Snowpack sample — Buffalo Mountain, Silverthorne, Colorado, USA (1/25/25, 10:11 AM MST)
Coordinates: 39.6222, -106.1139
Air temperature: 22 °F
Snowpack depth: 110 cm
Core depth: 20 cm
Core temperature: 48.2 °F
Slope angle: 12°, slope face: 102°
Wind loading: high
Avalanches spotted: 0
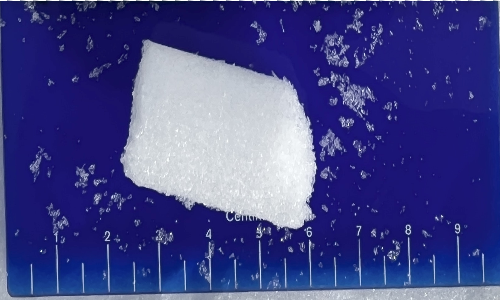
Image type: core
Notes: No avalanches nearby, collected on the outskirts of a fire break 15 meters from the treeline, on way to Buffalo and Red Mountain